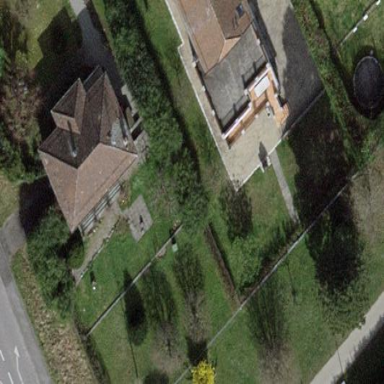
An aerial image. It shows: Garden enclosed by fence.